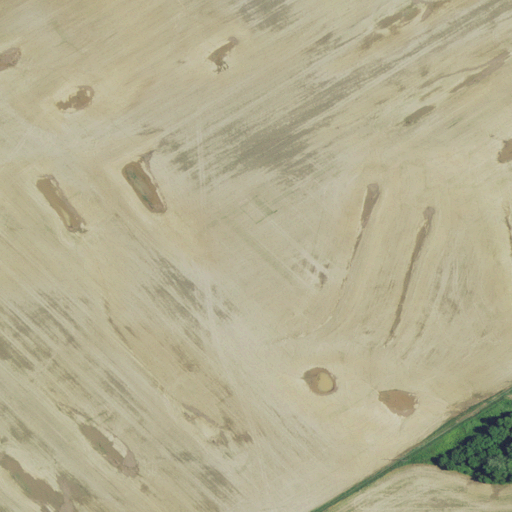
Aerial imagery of mountain in Indiana named Barefoot Nation Hills containing cultivated crops and deciduous forest